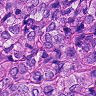
Metastatic tissue present: yes